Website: crate-barrel
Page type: address-validator
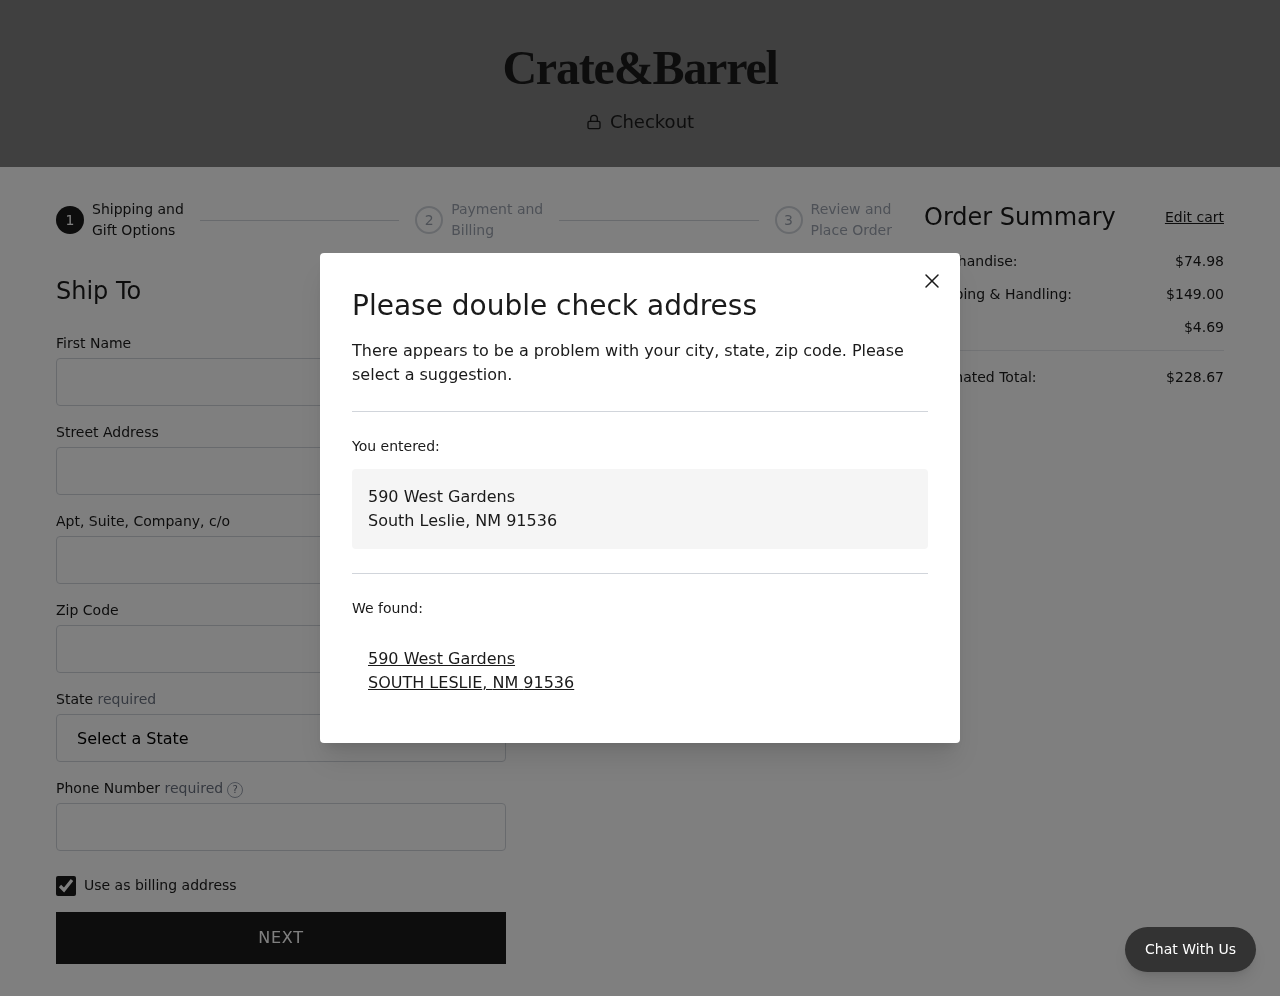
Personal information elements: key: PII_CITY
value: South Leslie
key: PII_CITY
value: SOUTH LESLIE
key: PII_FIRSTNAME
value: Brittany
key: PII_PHONE
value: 9476869862
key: PII_POSTCODE
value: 91536
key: PII_STATE
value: New Mexico
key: PII_STATE_ABBR
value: NM
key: PII_STREET
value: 590 West Gardens
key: PII_STREET2
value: Apt. 410
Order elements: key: ORDER_SUBTOTAL
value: $74.98
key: ORDER_SHIPPING_COST
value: $149.00
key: ORDER_TAX
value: $4.69
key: ORDER_TOTAL
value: $228.67